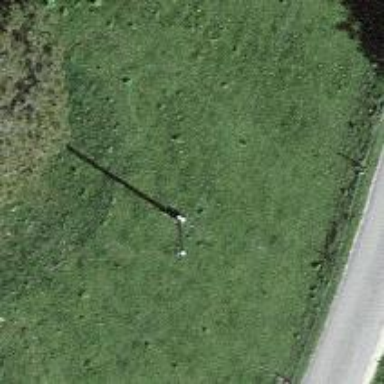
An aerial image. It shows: Power pole.